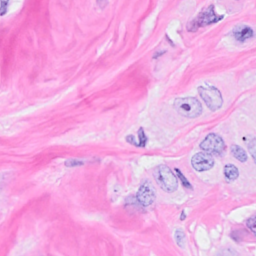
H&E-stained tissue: Breast